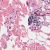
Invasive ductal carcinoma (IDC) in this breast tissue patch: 1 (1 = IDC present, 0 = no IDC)